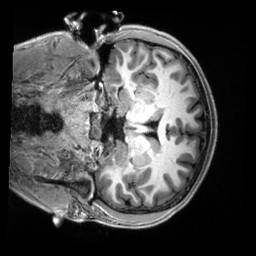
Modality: T1w
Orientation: coronal
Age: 18
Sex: male
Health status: healthy
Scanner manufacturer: siemens
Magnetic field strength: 3 T
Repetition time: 2.5 s
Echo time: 0.00222 s